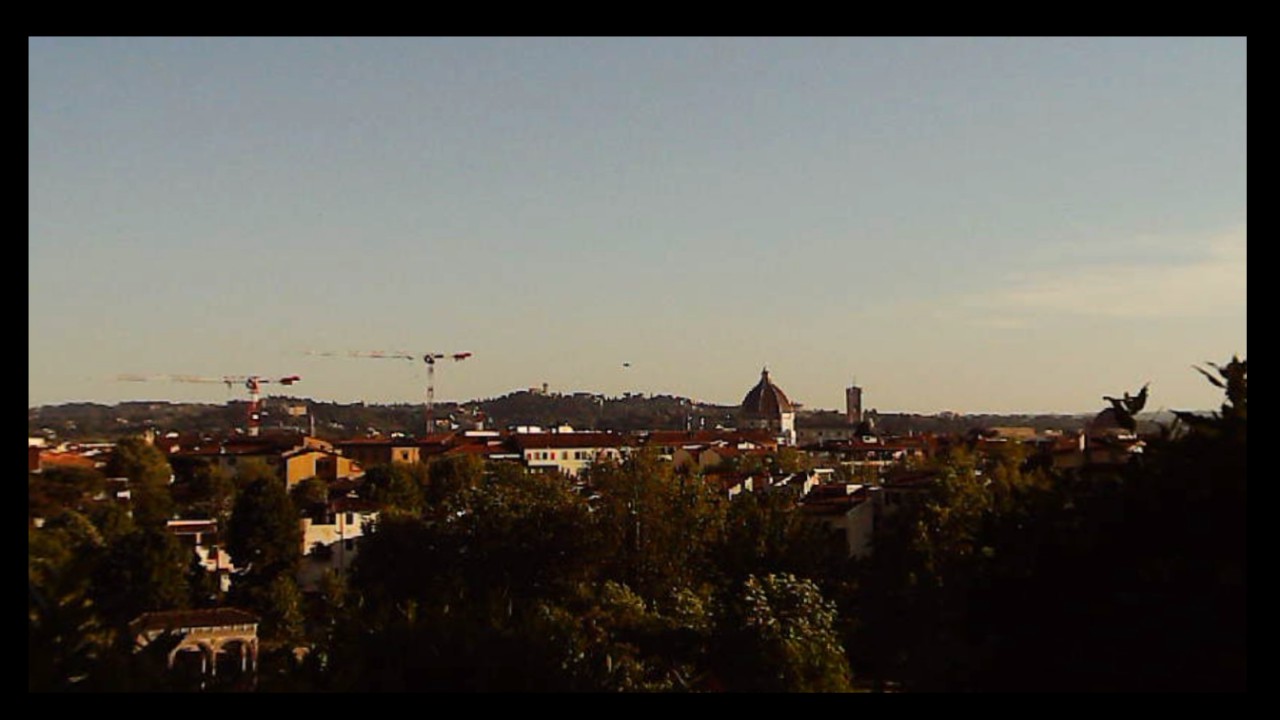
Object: Betafpv air75